Question: Since I got the advice to make another question here it goes... I want to plot the sum, and I have a code:
'''
from scitools.std import *
from math import factorial, cos, e, sqrt
from scipy import *
import numpy as np
def f1(t):
return 0.5*(1 + sum( (a**(2*n)*cos(2*sqrt(1 + n)*t))/(e**a**2*factorial(n)) for n in range(0,100)))
a=4
t = linspace(0, 35, 1000)
y1 = f1(t)
plot(t, y1)
xlabel(r'$ au$')
ylabel(r'P($ au$)')
legend(r'P($ au$)')
axis([0.0, 35.0, 0.0, 1.0])
grid(True)
show()
'''
But I get the error
'''
Traceback (most recent call last):
File "D:
axstuff.godina\kvantnajezbe\qm28\plot.py", line 12, in <module>
y1 = f1(t)
File "D:
axstuff.godina\kvantnajezbe\qm28\plot.py", line 8, in f1
return 0.5*(1 + sum( (a**(2*n)*cos(2*sqrt(1 + n)*t))/(e**a**2*factorial(n)) for n in range(0,100)))
File "C:\Python26\lib\site-packages
umpy\core
romnumeric.py", line 1415, in sum
res = _sum_(a)
File "D:
axstuff.godina\kvantnajezbe\qm28\plot.py", line 8, in <genexpr>
return 0.5*(1 + sum( (a**(2*n)*cos(2*sqrt(1 + n)*t))/(e**a**2*factorial(n)) for n in range(0,100)))
TypeError: unsupported operand type(s) for /: 'numpy.ndarray' and 'numpy.float64'
'''
So what seems to be the problem? It has got to do something with array, but I don't know what :
EDIT: The picture, in Mathematica looks like this:

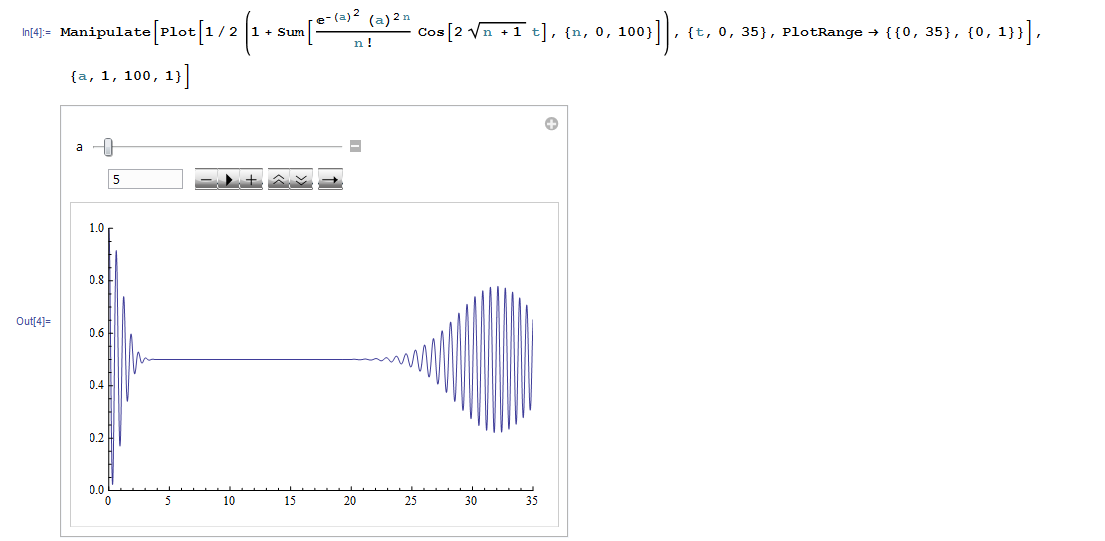
Answer: You can't divide a 'numpy.ndarray' by a 'numpy.float64'. This is the problematic code:
'''
return 0.5*(1 + sum( (a**(2*n)*cos(2*sqrt(1 + n)*t))/(e**a**2*factorial(n))
'''